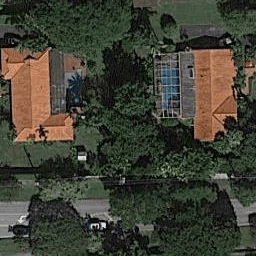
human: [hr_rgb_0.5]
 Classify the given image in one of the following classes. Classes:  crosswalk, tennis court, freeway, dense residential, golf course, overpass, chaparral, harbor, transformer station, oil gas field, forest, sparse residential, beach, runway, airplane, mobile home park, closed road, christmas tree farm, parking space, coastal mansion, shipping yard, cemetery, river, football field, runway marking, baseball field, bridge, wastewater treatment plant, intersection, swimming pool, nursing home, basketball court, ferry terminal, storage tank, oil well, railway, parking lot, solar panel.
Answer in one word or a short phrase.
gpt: sparse residential